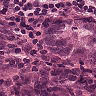
Metastatic tissue present: yes